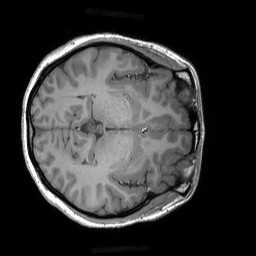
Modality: T1w
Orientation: axial
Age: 28
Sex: female
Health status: healthy
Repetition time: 1.9 s
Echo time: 0.00252 s